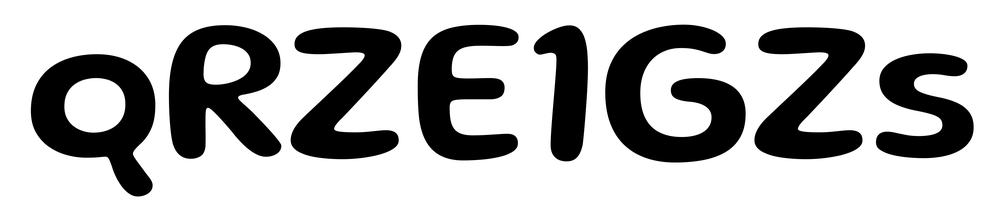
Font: Gluten_Medium